Field crop: maize
Growth stage: 2
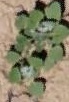
Species: chenopodium